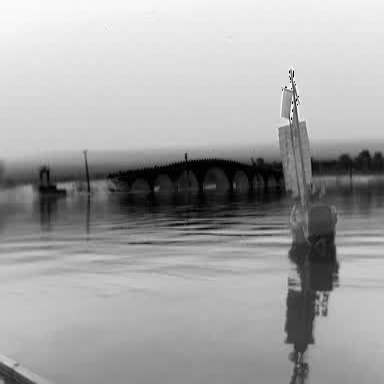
There is a sailboat in the infrared image.